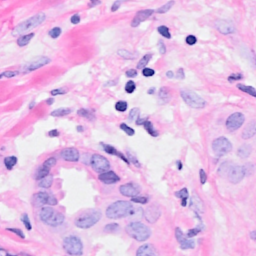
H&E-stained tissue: Breast